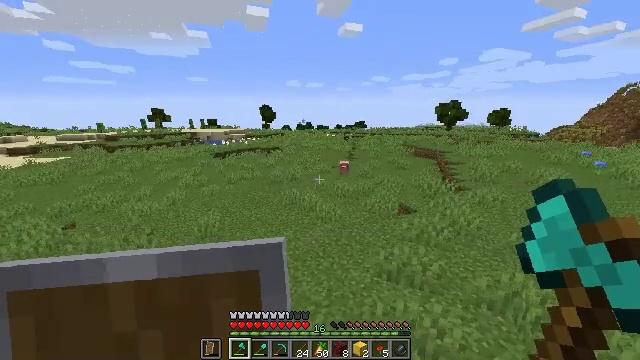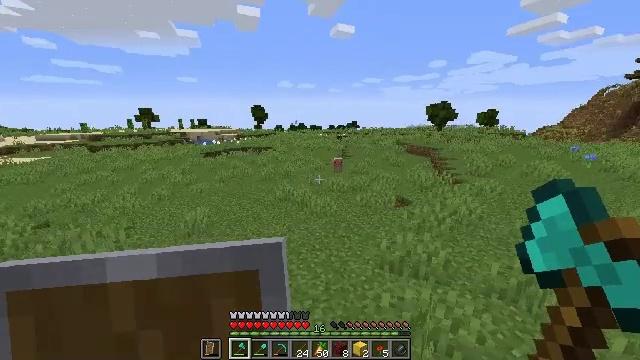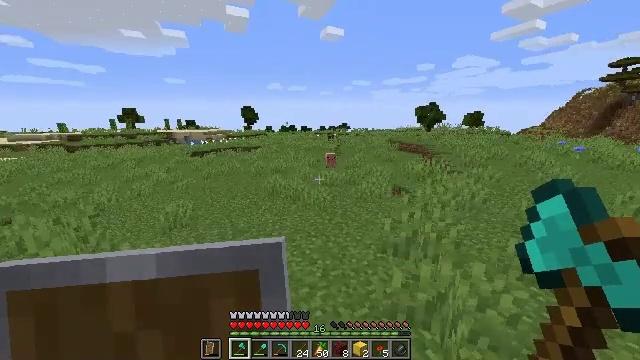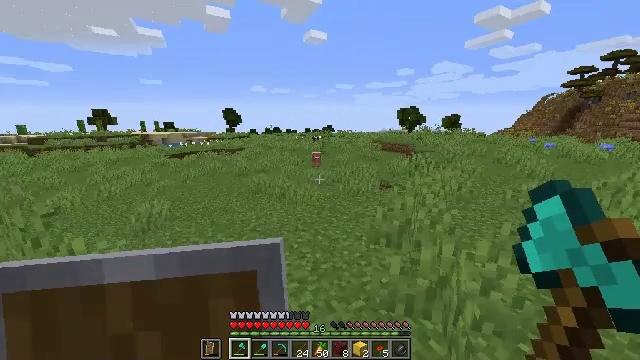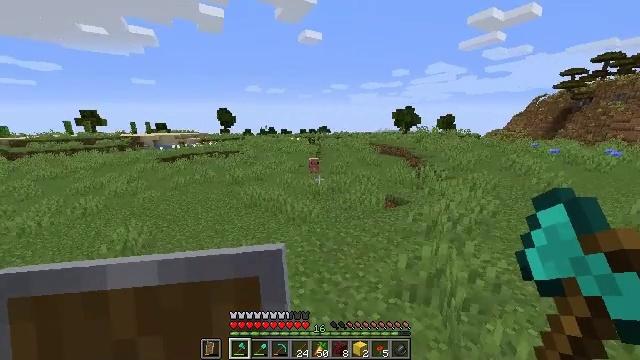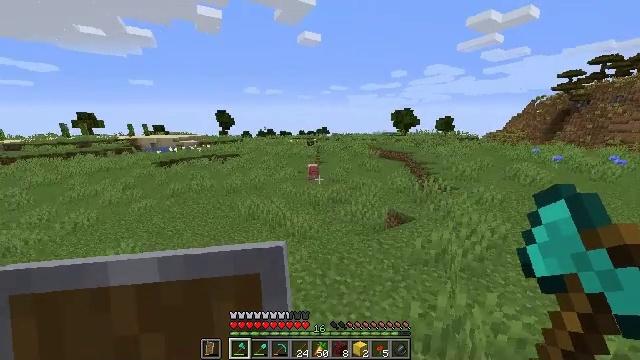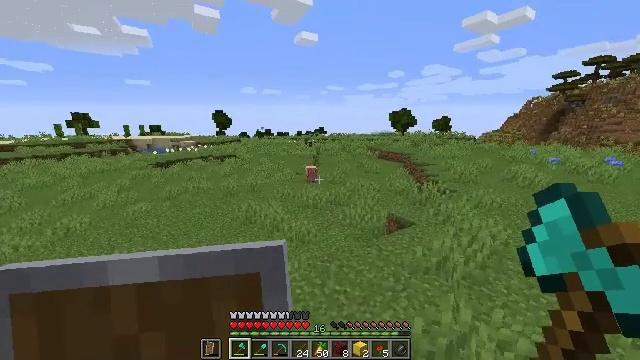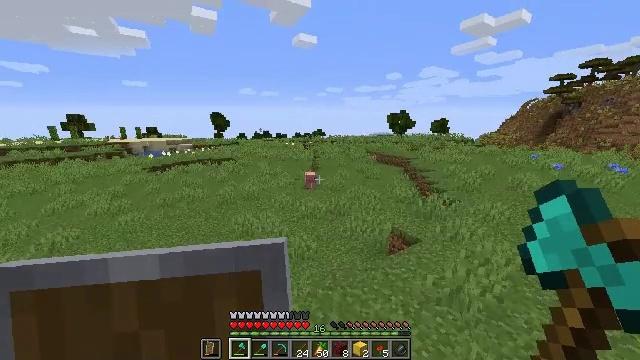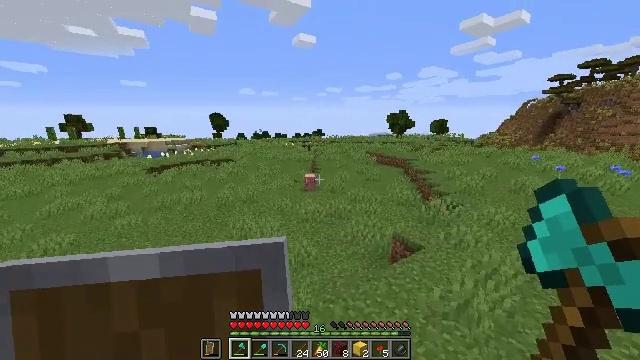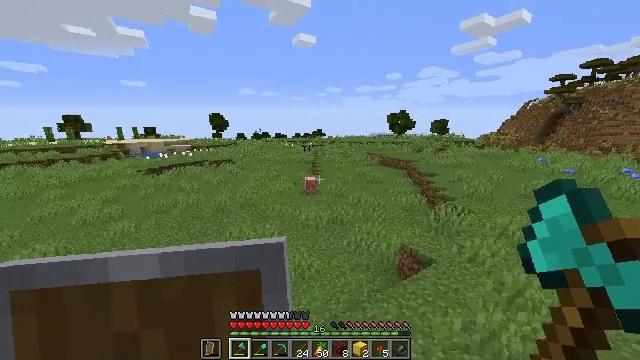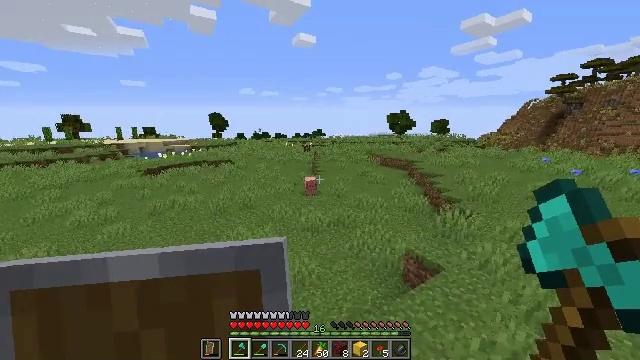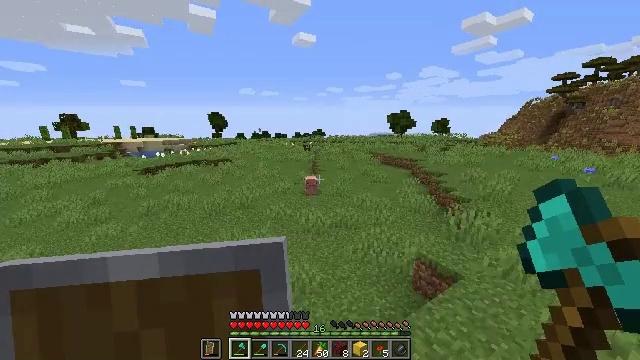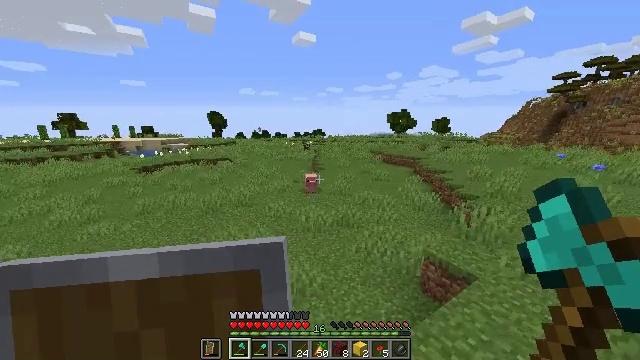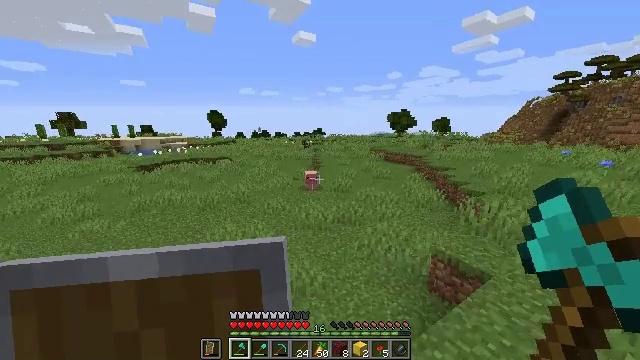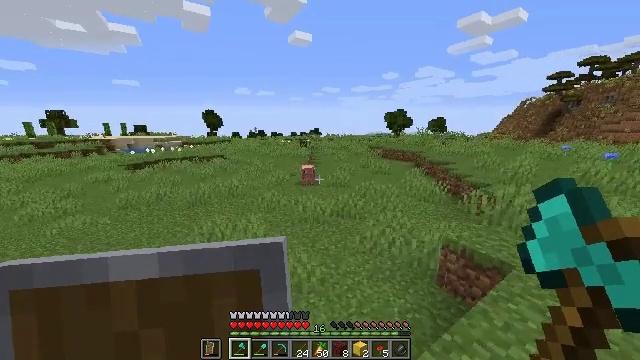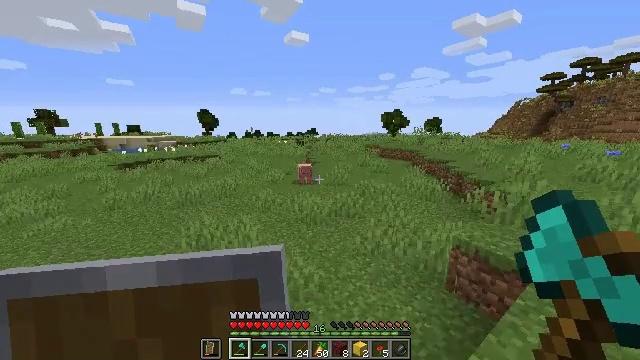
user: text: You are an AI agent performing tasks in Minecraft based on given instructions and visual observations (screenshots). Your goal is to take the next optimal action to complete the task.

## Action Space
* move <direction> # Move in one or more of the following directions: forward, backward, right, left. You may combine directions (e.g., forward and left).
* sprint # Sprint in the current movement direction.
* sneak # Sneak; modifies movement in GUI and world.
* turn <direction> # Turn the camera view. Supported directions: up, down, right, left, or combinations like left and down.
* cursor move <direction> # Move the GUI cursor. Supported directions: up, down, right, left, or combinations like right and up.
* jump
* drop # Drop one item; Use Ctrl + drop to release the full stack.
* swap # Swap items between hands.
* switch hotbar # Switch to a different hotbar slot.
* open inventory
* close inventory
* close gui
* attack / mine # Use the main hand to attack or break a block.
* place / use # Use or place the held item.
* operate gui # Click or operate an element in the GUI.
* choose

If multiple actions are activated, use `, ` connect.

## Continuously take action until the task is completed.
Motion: motion action
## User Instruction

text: Drop a carrot.
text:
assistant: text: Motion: move forward, sprint, turn right, jump
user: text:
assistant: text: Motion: move forward, sprint, turn right, jump
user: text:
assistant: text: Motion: move forward, sprint, turn right, jump
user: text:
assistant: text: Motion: move forward, sprint, turn right, jump
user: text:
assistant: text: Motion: move forward, sprint, jump
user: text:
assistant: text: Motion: move forward, sprint, jump
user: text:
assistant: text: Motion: move forward, sprint, jump
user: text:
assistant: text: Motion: move forward, sprint, jump
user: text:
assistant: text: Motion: move forward, sprint, jump
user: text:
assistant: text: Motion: move forward, sprint, jump
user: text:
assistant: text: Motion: move forward, sprint, jump
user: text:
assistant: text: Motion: move forward, sprint, jump
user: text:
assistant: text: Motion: move forward, sprint, jump
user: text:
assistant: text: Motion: move forward, sprint, jump
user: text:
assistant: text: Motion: move forward, sprint, jump
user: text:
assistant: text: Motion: move forward, sprint, jump
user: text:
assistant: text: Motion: move forward, sprint, jump
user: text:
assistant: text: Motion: move forward, sprint, jump
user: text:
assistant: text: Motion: move forward, sprint, jump
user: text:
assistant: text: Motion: move forward, sprint, jump
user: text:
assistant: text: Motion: move forward, sprint, jump
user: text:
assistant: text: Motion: move forward, sprint, jump
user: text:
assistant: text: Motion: move forward, sprint, jump
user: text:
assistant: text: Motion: move forward, sprint, jump
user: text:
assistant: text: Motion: move forward, sprint, jump
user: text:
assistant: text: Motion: move forward, sprint, turn down, jump
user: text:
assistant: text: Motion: move forward, sprint, turn left and down, jump
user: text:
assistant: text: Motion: move forward, sprint, turn down, jump
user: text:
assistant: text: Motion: move forward, sprint, jump
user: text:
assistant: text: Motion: move forward, sprint, jump